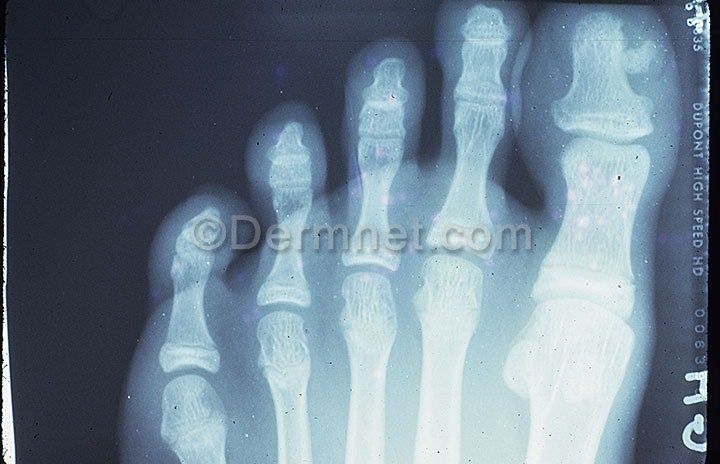
Disease: Nail Fungus and other Nail Disease